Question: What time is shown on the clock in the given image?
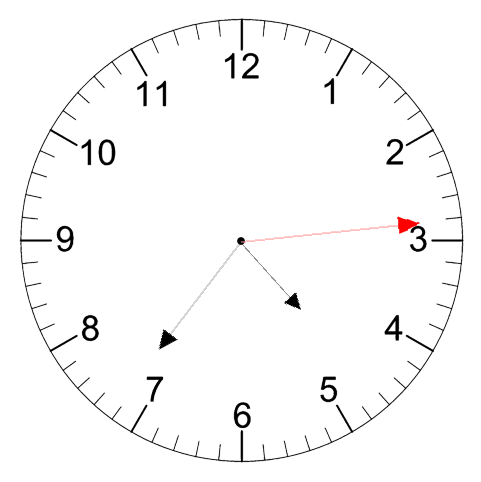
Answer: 04:36:14